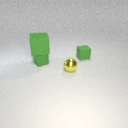
small yellow metal sphere in front of small green rubber cube